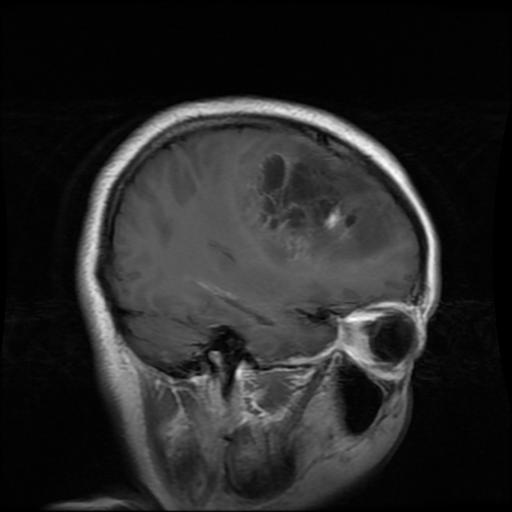
Label: glioma